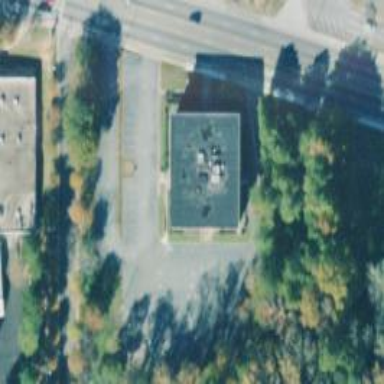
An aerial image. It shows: Clinic.